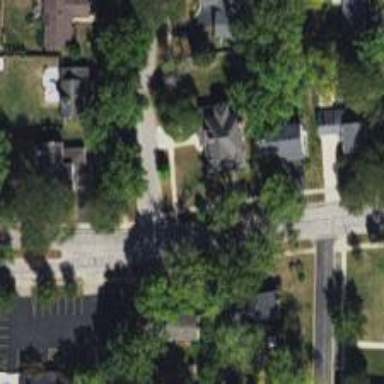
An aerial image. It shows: Residential road with asphalt surface and separate sidewalk.